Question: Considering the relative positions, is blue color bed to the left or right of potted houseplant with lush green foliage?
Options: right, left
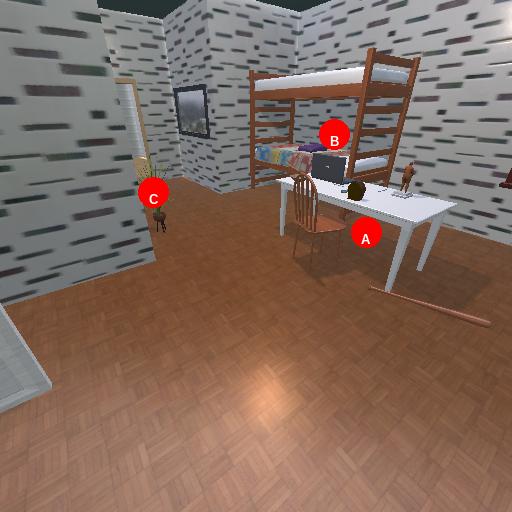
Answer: right